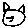
Label: cat